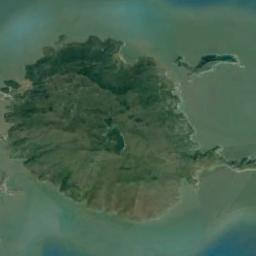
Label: island